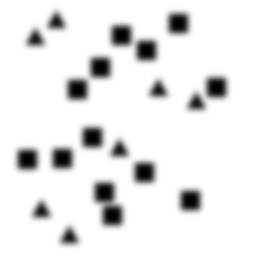
Squares: 13
Triangles: 7
Stars: 0
Total shapes: 20